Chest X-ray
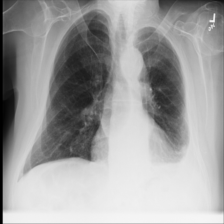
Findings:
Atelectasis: negative
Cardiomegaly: negative
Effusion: negative
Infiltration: positive
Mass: negative
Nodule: negative
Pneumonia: negative
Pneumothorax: negative
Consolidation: negative
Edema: negative
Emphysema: negative
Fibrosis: negative
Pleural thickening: negative
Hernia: negative